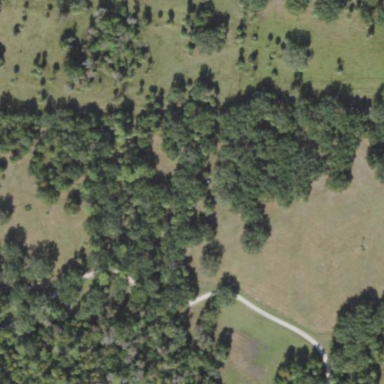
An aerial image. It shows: Woodland with needle-leaved trees.